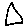
Label: triangle